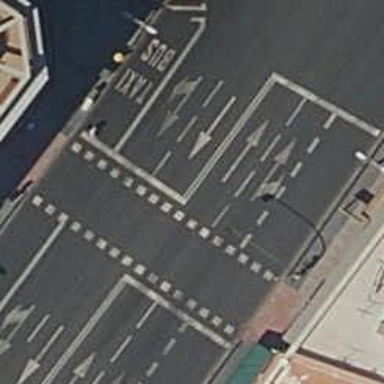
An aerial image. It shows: Marked road crossing.